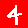
Digit: 4